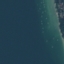
Label: SeaLake